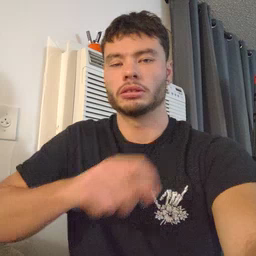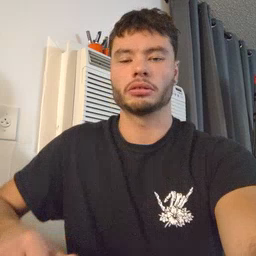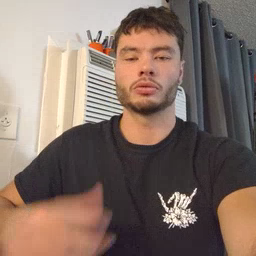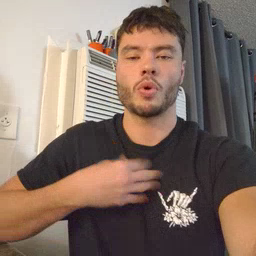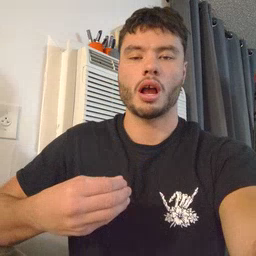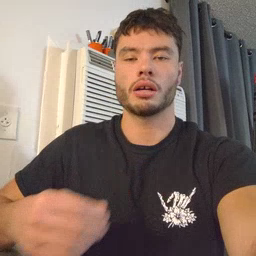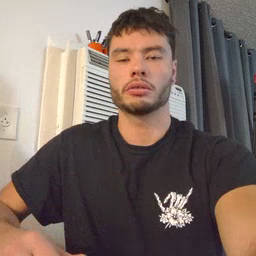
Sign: white